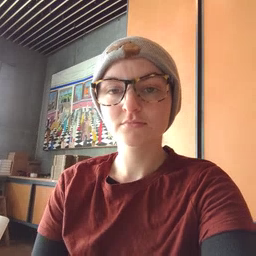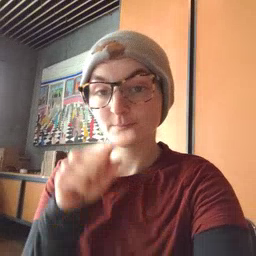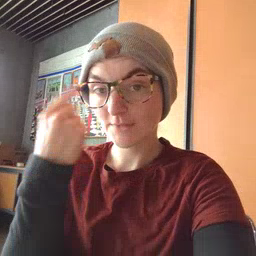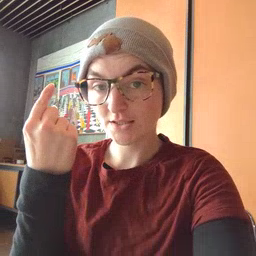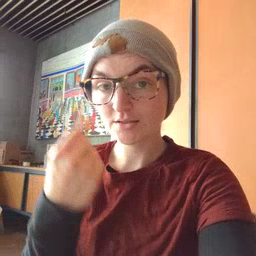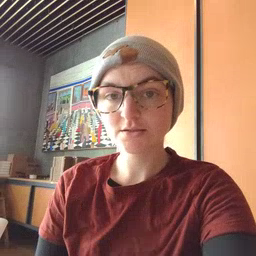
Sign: black